Question: i am new to spring/hibernate and was trying out my first app. I got stuck at this error, at first there was something like a 'no session factory bound to thread' error. i resolved it by declaring an OpenSessionInView filter in my web.xml given below
>
http://java.sun.com/xml/ns/javaee/web-app_3_0.xsd"
id="WebApp_ID" version="3.0">
cricket_calendar
'''
<servlet>
<servlet-name>appServlet</servlet-name>
<servlet-class>org.springframework.web.servlet.DispatcherServlet</servlet-class>
<init-param>
<param-name>contextConfigLocation</param-name>
<param-value>WEB-INF/calendar-context.xml</param-value>
</init-param>
<load-on-startup>1</load-on-startup>
</servlet>
<servlet-mapping>
<servlet-name>appServlet</servlet-name>
<url-pattern>*.do</url-pattern>
</servlet-mapping>
<filter>
<filter-name>hibernateFilter</filter-name>
<filter-class>org.springframework.orm.hibernate.support.OpenSessionInViewFilter</filter-class>
</filter>
<filter-mapping>
<filter-name>hibernateFilter</filter-name>
<url-pattern>*.do</url-pattern>
</filter-mapping>
<welcome-file-list>
<welcome-file>index.html</welcome-file>
<welcome-file>index.htm</welcome-file>
<welcome-file>index.jsp</welcome-file>
<welcome-file>default.html</welcome-file>
<welcome-file>default.htm</welcome-file>
<welcome-file>default.jsp</welcome-file>
</welcome-file-list>
'''
Now i am getting this class not found error, but if I ctrl-shift-t and search it, its in the orm jar. i.e

no idea whats the problem, please, any help will be greatly appreciated :)
'''
Jan 16, 2012 1:51:53 PM org.apache.catalina.core.AprLifecycleListener init
INFO: The APR based Apache Tomcat Native library which allows optimal performance in production environments was not found on the java.library.path: C:\Program Files\Java\jre6in;C:\Windows\Sun\Javain;C:\Windows\system32;C:\Windows;C:\Program Files\Common Files\Microsoft Shared\Windows Live;C:\Program Files (x86)\Common Files\Microsoft Shared\Windows Live;C:\Windows\system32;C:\Windows;C:\Windows\System32\Wbem;C:\Windows\System32\WindowsPowerShell1.0\;C:\Program Files (x86)\Windows Live\Shared;C:\Program Files (x86)\ATI Technologies\ATI.ACE\Core-Static;C:\Program Files\Broadcom\Broadcom 802.11\Driver;C:\Program Files\WIDCOMM\Bluetooth Software\;C:\Program Files\WIDCOMM\Bluetooth Software\syswow64;C:\developmentpache-ant-1.8.2\lib;C:\developmentpache-ant-1.8.2in;C:\Program Files\MySQL\MySQL Server 5.5in;.
Jan 16, 2012 1:51:54 PM org.apache.tomcat.util.digester.SetPropertiesRule begin
WARNING: [SetPropertiesRule]{Server/Service/Engine/Host/Context} Setting property 'source' to 'org.eclipse.jst.jee.server:cricket_calendar' did not find a matching property.
Jan 16, 2012 1:51:54 PM org.apache.coyote.AbstractProtocol init
INFO: Initializing ProtocolHandler ["http-bio-8080"]
Jan 16, 2012 1:51:54 PM org.apache.coyote.AbstractProtocol init
INFO: Initializing ProtocolHandler ["ajp-bio-8009"]
Jan 16, 2012 1:51:54 PM org.apache.catalina.startup.Catalina load
INFO: Initialization processed in 648 ms
Jan 16, 2012 1:51:54 PM org.apache.catalina.core.StandardService startInternal
INFO: Starting service Catalina
Jan 16, 2012 1:51:54 PM org.apache.catalina.core.StandardEngine startInternal
INFO: Starting Servlet Engine: Apache Tomcat/7.0.23
Jan 16, 2012 1:51:58 PM org.apache.catalina.startup.TaglibUriRule body
INFO: TLD skipped. URI: http://www.springframework.org/tags/form is already defined
Jan 16, 2012 1:51:58 PM org.apache.catalina.core.ApplicationContext log
INFO: No Spring WebApplicationInitializer types detected on classpath
Jan 16, 2012 1:51:58 PM org.apache.catalina.core.StandardContext filterStart
SEVERE: Exception starting filter hibernateFilter
java.lang.ClassNotFoundException: org.springframework.orm.hibernate.support.OpenSessionInViewFilter
at org.apache.catalina.loader.WebappClassLoader.loadClass(WebappClassLoader.java:1688)
at org.apache.catalina.loader.WebappClassLoader.loadClass(WebappClassLoader.java:1533)
at org.apache.catalina.core.DefaultInstanceManager.loadClass(DefaultInstanceManager.java:525)
at org.apache.catalina.core.DefaultInstanceManager.loadClassMaybePrivileged(DefaultInstanceManager.java:507)
at org.apache.catalina.core.DefaultInstanceManager.newInstance(DefaultInstanceManager.java:124)
at org.apache.catalina.core.ApplicationFilterConfig.getFilter(ApplicationFilterConfig.java:256)
at org.apache.catalina.core.ApplicationFilterConfig.setFilterDef(ApplicationFilterConfig.java:382)
at org.apache.catalina.core.ApplicationFilterConfig.<init>(ApplicationFilterConfig.java:103)
at org.apache.catalina.core.StandardContext.filterStart(StandardContext.java:4624)
at org.apache.catalina.core.StandardContext.startInternal(StandardContext.java:5281)
at org.apache.catalina.util.LifecycleBase.start(LifecycleBase.java:150)
at org.apache.catalina.core.ContainerBase$StartChild.call(ContainerBase.java:1525)
at org.apache.catalina.core.ContainerBase$StartChild.call(ContainerBase.java:1515)
at java.util.concurrent.FutureTask$Sync.innerRun(Unknown Source)
at java.util.concurrent.FutureTask.run(Unknown Source)
at java.util.concurrent.ThreadPoolExecutor$Worker.runTask(Unknown Source)
at java.util.concurrent.ThreadPoolExecutor$Worker.run(Unknown Source)
at java.lang.Thread.run(Unknown Source)
Jan 16, 2012 1:51:58 PM org.apache.catalina.core.StandardContext startInternal
SEVERE: Error filterStart
Jan 16, 2012 1:51:58 PM org.apache.catalina.core.StandardContext startInternal
SEVERE: Context [/cricket_calendar] startup failed due to previous errors
Jan 16, 2012 1:51:58 PM org.apache.coyote.AbstractProtocol start
INFO: Starting ProtocolHandler ["http-bio-8080"]
Jan 16, 2012 1:51:58 PM org.apache.coyote.AbstractProtocol start
INFO: Starting ProtocolHandler ["ajp-bio-8009"]
Jan 16, 2012 1:51:58 PM org.apache.catalina.startup.Catalina start
INFO: Server startup in 4066 ms
'''
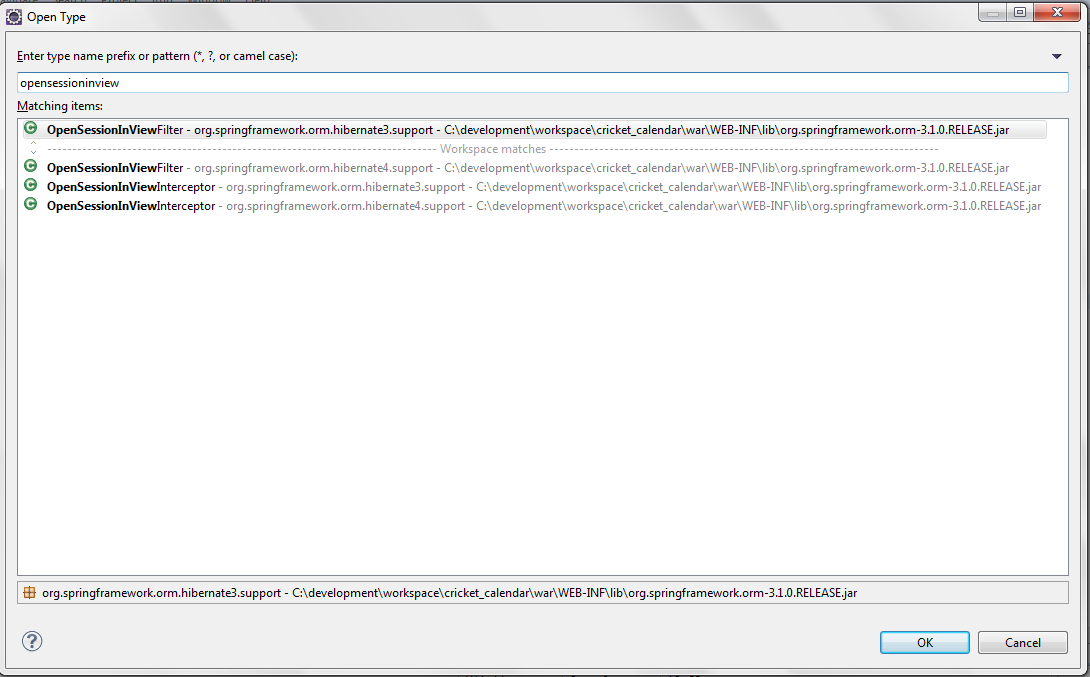
Answer: I do not know if it is a spring 3.1 change.
But you tryed to load 'java.lang.ClassNotFoundException: org.springframework.orm.hibernate.support.OpenSessionInViewFilter'
but you have only:
- 'java.lang.ClassNotFoundException: org.springframework.orm.hibernate.support3.OpenSessionInViewFilter'- 'java.lang.ClassNotFoundExcepion: org.springframework.orm.hibernate.support4.OpenSessionInViewFilter'
The difference is the '3' or '4' in the classname. -- Because you do not posted the complete stacktrace I can only make a guess.
- -